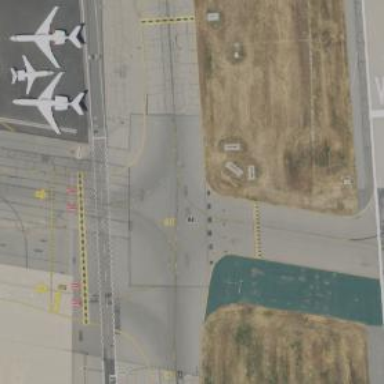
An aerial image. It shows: Image of taxiway at airport.